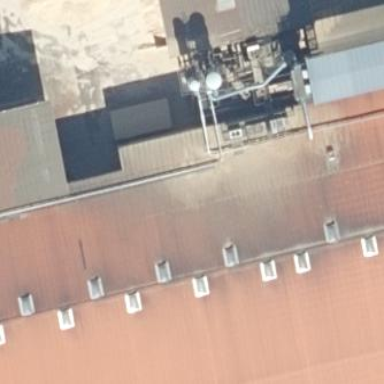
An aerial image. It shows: Industrial building.